Aerial crown-view tile of a tropical tree (Barro Colorado Island, Panama), acquired 20241014:
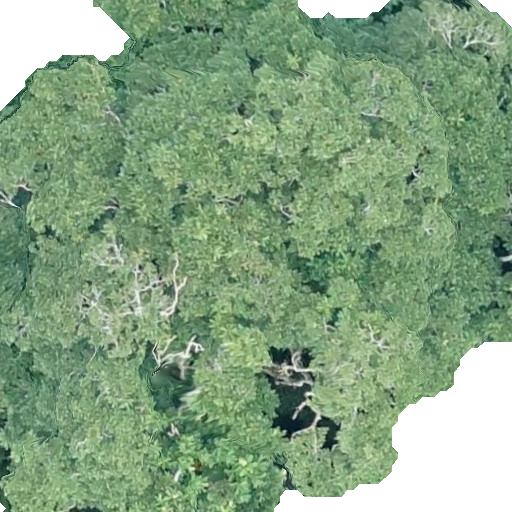
Species: Dipteryx oleifera
GBIF accepted scientific name: Dipteryx oleifera
Crown area: 463.695 m²